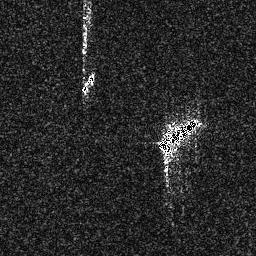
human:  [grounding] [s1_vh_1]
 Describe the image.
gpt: In the satellite image, there is  <ref>1 small ship </ref> <box>[[31, 26, 37, 36, 0]]</box> located at center,  <ref>1 medium ship </ref> <box>[[60, 44, 78, 59, 0]]</box> located at center.